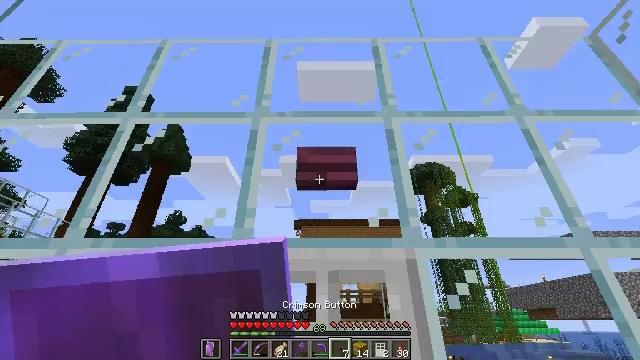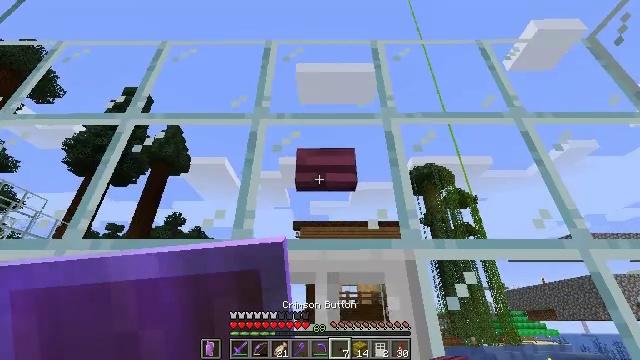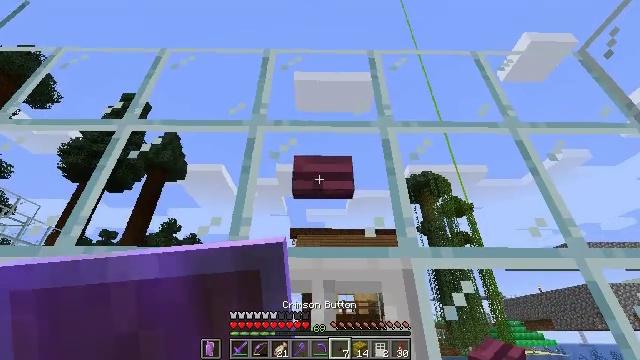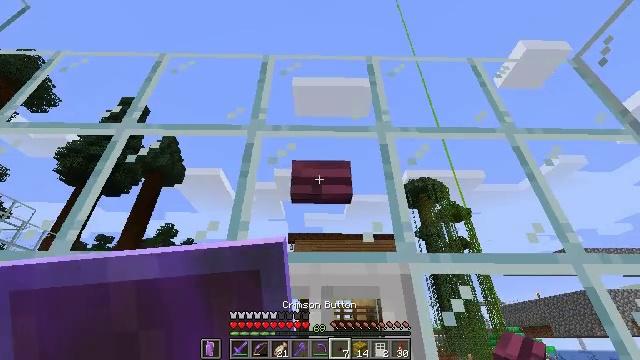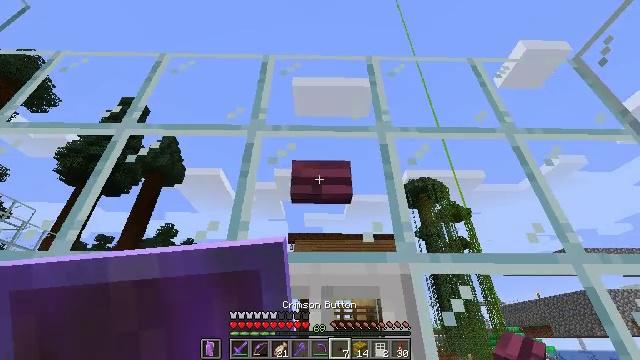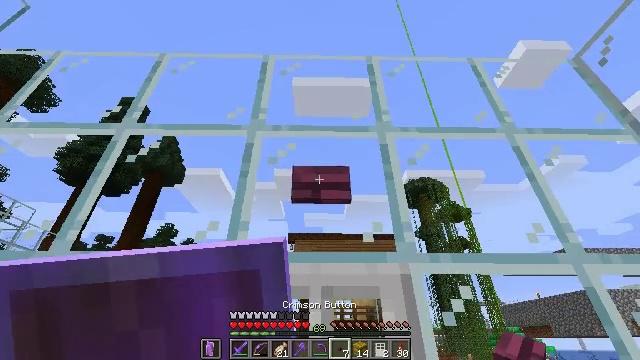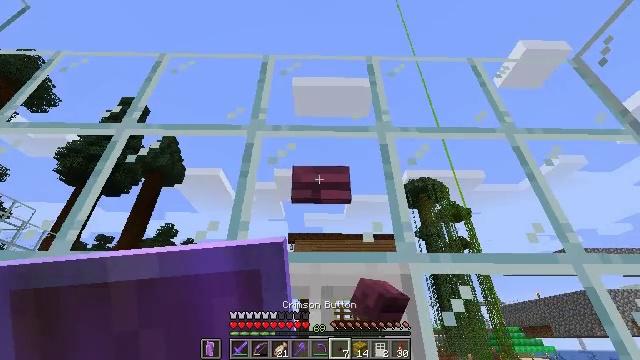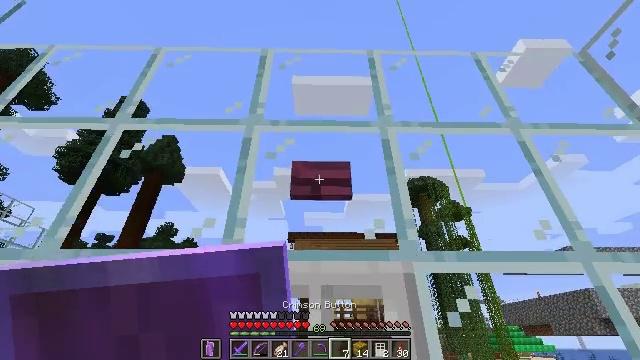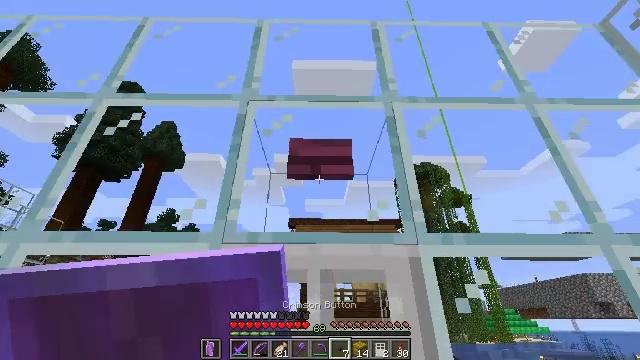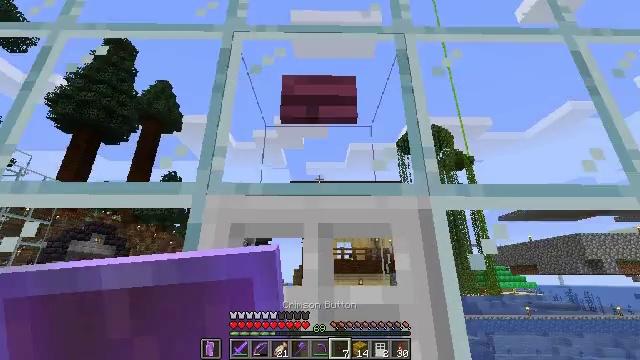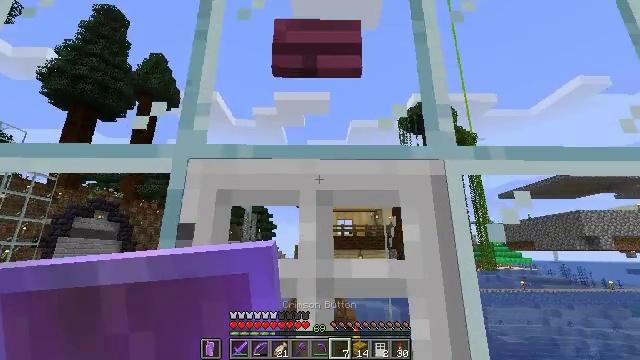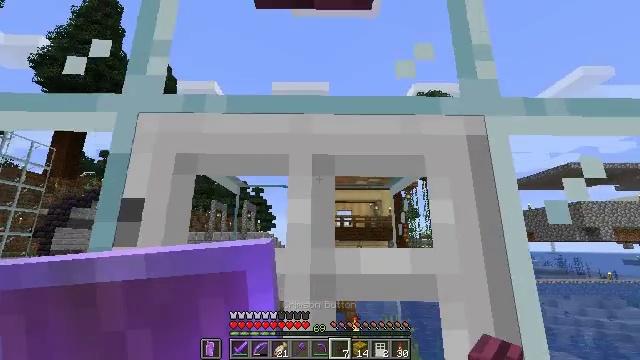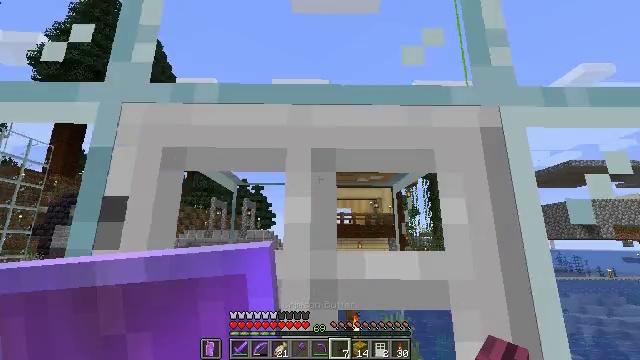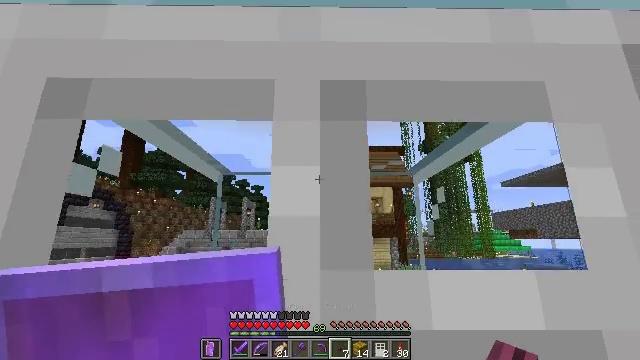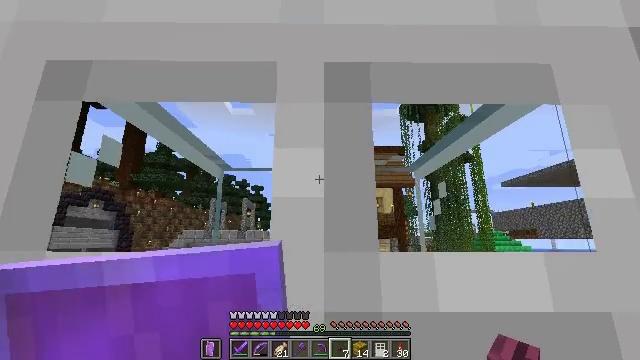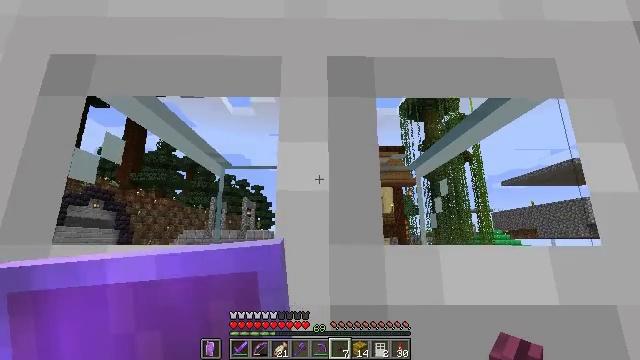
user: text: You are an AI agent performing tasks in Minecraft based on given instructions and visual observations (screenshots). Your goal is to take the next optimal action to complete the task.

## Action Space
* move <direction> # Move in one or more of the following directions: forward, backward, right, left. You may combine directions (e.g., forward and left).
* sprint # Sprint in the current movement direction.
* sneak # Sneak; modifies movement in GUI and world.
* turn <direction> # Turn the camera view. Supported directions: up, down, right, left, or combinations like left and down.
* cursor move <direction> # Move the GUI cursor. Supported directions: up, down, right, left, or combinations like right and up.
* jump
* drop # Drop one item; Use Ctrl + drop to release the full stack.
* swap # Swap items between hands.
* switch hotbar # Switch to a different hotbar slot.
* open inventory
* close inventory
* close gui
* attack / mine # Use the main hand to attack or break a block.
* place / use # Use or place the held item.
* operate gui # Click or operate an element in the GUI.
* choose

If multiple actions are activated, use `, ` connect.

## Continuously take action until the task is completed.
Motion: motion action
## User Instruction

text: mine block crimson button
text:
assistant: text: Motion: no_op
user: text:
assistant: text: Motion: turn up
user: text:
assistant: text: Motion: turn up
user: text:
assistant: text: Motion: no_op
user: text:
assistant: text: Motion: use / place
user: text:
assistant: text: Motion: use / place
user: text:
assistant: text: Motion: move forward, use / place
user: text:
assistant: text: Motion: move forward, turn down
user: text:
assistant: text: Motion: move forward, turn down
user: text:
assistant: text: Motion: move forward, turn down
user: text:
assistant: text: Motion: move forward, turn down
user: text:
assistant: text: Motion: move forward
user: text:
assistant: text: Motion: move forward
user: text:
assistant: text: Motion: move forward
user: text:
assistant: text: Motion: move forward
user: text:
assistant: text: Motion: move forward
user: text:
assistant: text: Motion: move forward
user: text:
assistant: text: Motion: move forward
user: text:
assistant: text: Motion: move forward
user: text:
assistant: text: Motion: no_op
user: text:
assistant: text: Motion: no_op
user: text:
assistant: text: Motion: no_op
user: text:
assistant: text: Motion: no_op
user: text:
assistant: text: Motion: no_op
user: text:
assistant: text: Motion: no_op
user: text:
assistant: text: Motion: no_op
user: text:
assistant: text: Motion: move back
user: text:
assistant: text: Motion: move back
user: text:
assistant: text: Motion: move back
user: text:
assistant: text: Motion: move back